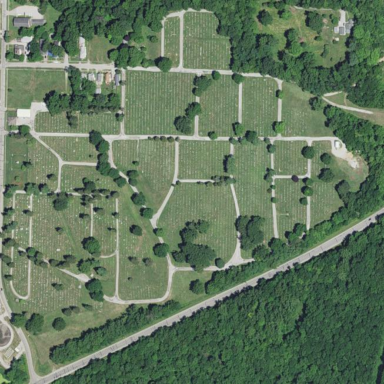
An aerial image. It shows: Cemetery.